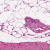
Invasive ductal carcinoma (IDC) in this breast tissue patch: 0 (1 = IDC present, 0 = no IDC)